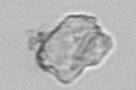
Label: detritus_transparent